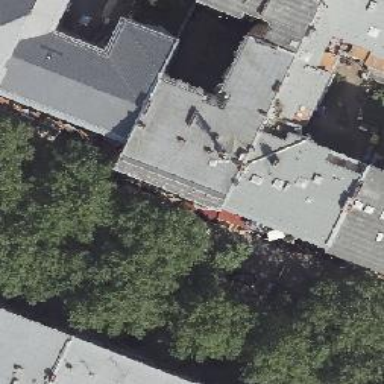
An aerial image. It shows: Restaurant.